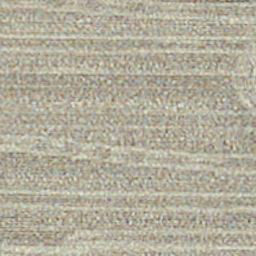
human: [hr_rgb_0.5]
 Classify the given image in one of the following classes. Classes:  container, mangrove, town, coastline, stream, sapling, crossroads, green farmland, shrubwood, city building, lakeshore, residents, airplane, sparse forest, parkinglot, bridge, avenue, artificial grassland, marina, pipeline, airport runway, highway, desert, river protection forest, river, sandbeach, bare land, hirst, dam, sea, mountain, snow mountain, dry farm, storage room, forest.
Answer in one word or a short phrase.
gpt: dry farm